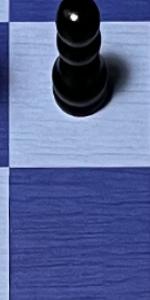
Label: Empty